Question: I'm working on an application. Recently while deploying application into android phone, the eclipse shows that application is successfully installed in mobile, but I cannot see that application in mobile. But if I see in application management, then it shows that application. The eclipse shows following message.
. Please help me on this. Because of this I cannot test application on mobile device. Thanks.
Manifest
'''
<uses-sdk
android:minSdkVersion="8"
android:targetSdkVersion="17" />
<uses-permission android:name="android.permission.INTERNET" />
<uses-permission android:name="android.permission.WRITE_EXTERNAL_STORAGE" />
<uses-permission android:name="android.permission.READ_PHONE_STATE" />
<uses-permission android:name="android.permission.ACCESS_NETWORK_STATE" />
<uses-permission android:name="android.permission.CAMERA" />
<uses-permission android:name="android.permission.VIBRATE" />
<uses-permission android:name="android.permission.ACCESS_WIFI_STATE" />
<application
android:allowBackup="true"
android:icon="@drawable/ic_launcher"
android:label="@string/app_name"
android:theme="@style/Sherlock.__Theme.DarkActionBar" >
<activity
android:name="com.ministry.fbcalvarado.Introduction"
android:label="@string/app_name"
android:theme="@android:style/Theme.Black.NoTitleBar" >
</activity>
<activity
android:name="com.ministry.fbcalvarado.new2fbc.Our_Staff"
android:label="@string/title_activity_about__us" >
</activity>
<activity
android:name="com.ministry.fbcalvarado.new2fbc.What_We_Believe"
android:label="@string/title_activity_what__we__believe" >
</activity>
<activity
android:name="com.ministry.fbcalvarado.new2fbc.About_Us"
android:label="@string/title_activity_about__us" >
</activity>
<activity
android:name="com.ministry.fbcalvarado.Menus"
android:label="@string/title_activity_menus" >
</activity>
<activity
android:name="com.ministry.fbcalvarado.events.Events"
android:configChanges="keyboardHidden|orientation|screenLayout"
android:label="@string/title_activity_events" >
</activity>
<activity
android:name="com.ministry.fbcalvarado.notepad.Sermon_Notes"
android:label="@string/title_activity_sermon__notes" >
</activity>
<activity
android:name="com.ministry.fbcalvarado.notepad.EditNote"
android:label="@string/title_activity_edit_note" >
</activity>
<activity
android:name="com.ministry.fbcalvarado.connect.Connect"
android:label="@string/title_activity_connect" >
</activity>
<activity
android:name="com.ministry.fbcalvarado.connect.Map"
android:label="@string/title_activity_map" >
</activity>
<activity
android:name="com.ministry.fbcalvarado.donate.Donate"
android:label="@string/title_activity_donate" >
</activity>
<activity
android:name="com.paypal.android.MEP.PayPalActivity"
android:configChanges="keyboardHidden|orientation"
android:theme="@android:style/Theme.Translucent.NoTitleBar" />
<activity
android:name="com.ministry.fbcalvarado.bible.KJV_Bible"
android:label="@string/title_activity_kjv__bible" >
</activity>
<activity
android:name="com.ministry.fbcalvarado.bible.ChapterView"
android:label="@string/title_activity_chapter_view" >
</activity>
<activity
android:name="com.ministry.fbcalvarado.bible.New_Testament"
android:label="@string/title_activity_new__testament" >
</activity>
<activity
android:name="com.ministry.fbcalvarado.Outreach"
android:label="@string/title_activity_outreach" >
</activity>
<activity
android:name="com.ministry.fbcalvarado.Mission"
android:label="@string/title_activity_mission" >
</activity>
<activity
android:name="com.ministry.fbcalvarado.SundaySchool"
android:label="@string/title_activity_sunday_school" >
</activity>
<activity
android:name="com.ministry.fbcalvarado.WomenMinistry"
android:label="@string/title_activity_women_ministry" >
</activity>
</application>
</manifest>
'''
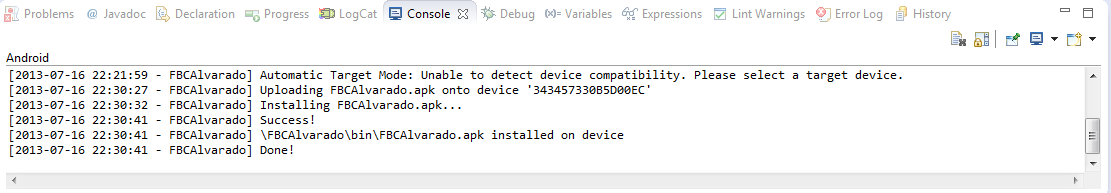
Answer: You donot have the launcher activity. Add the following in one of the Activity Declaration
'''
<intent-filter>
<action android:name="android.intent.action.MAIN" />
<category android:name="android.intent.category.LAUNCHER" />
</intent-filter>
'''